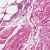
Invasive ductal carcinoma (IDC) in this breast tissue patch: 0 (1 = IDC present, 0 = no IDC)